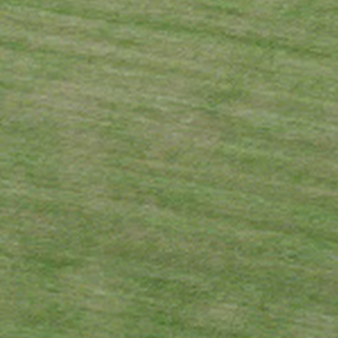
Label: other